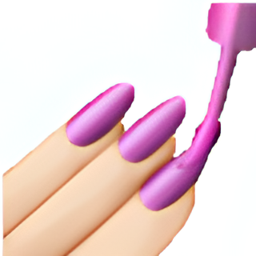
Name: nail polish
Emoji: 💅🏻
Group: People & Body
Sub-group: hand-prop